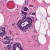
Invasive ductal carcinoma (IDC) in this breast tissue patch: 0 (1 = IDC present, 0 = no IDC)